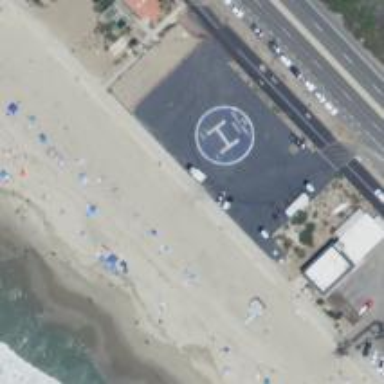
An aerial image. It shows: Image of helipad at airport.